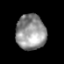
Tissue: prostate
Cell type: T cells
Senescence score: 0.348
Nuclear area (px): 1028
Mean DAPI intensity: 146.85